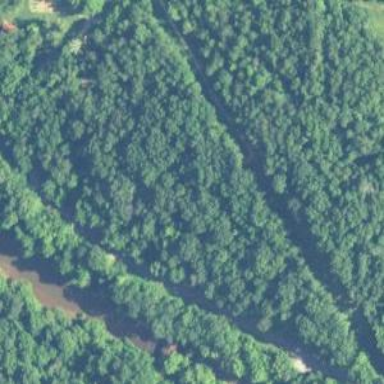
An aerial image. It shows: Beautiful woodland area.